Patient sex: M
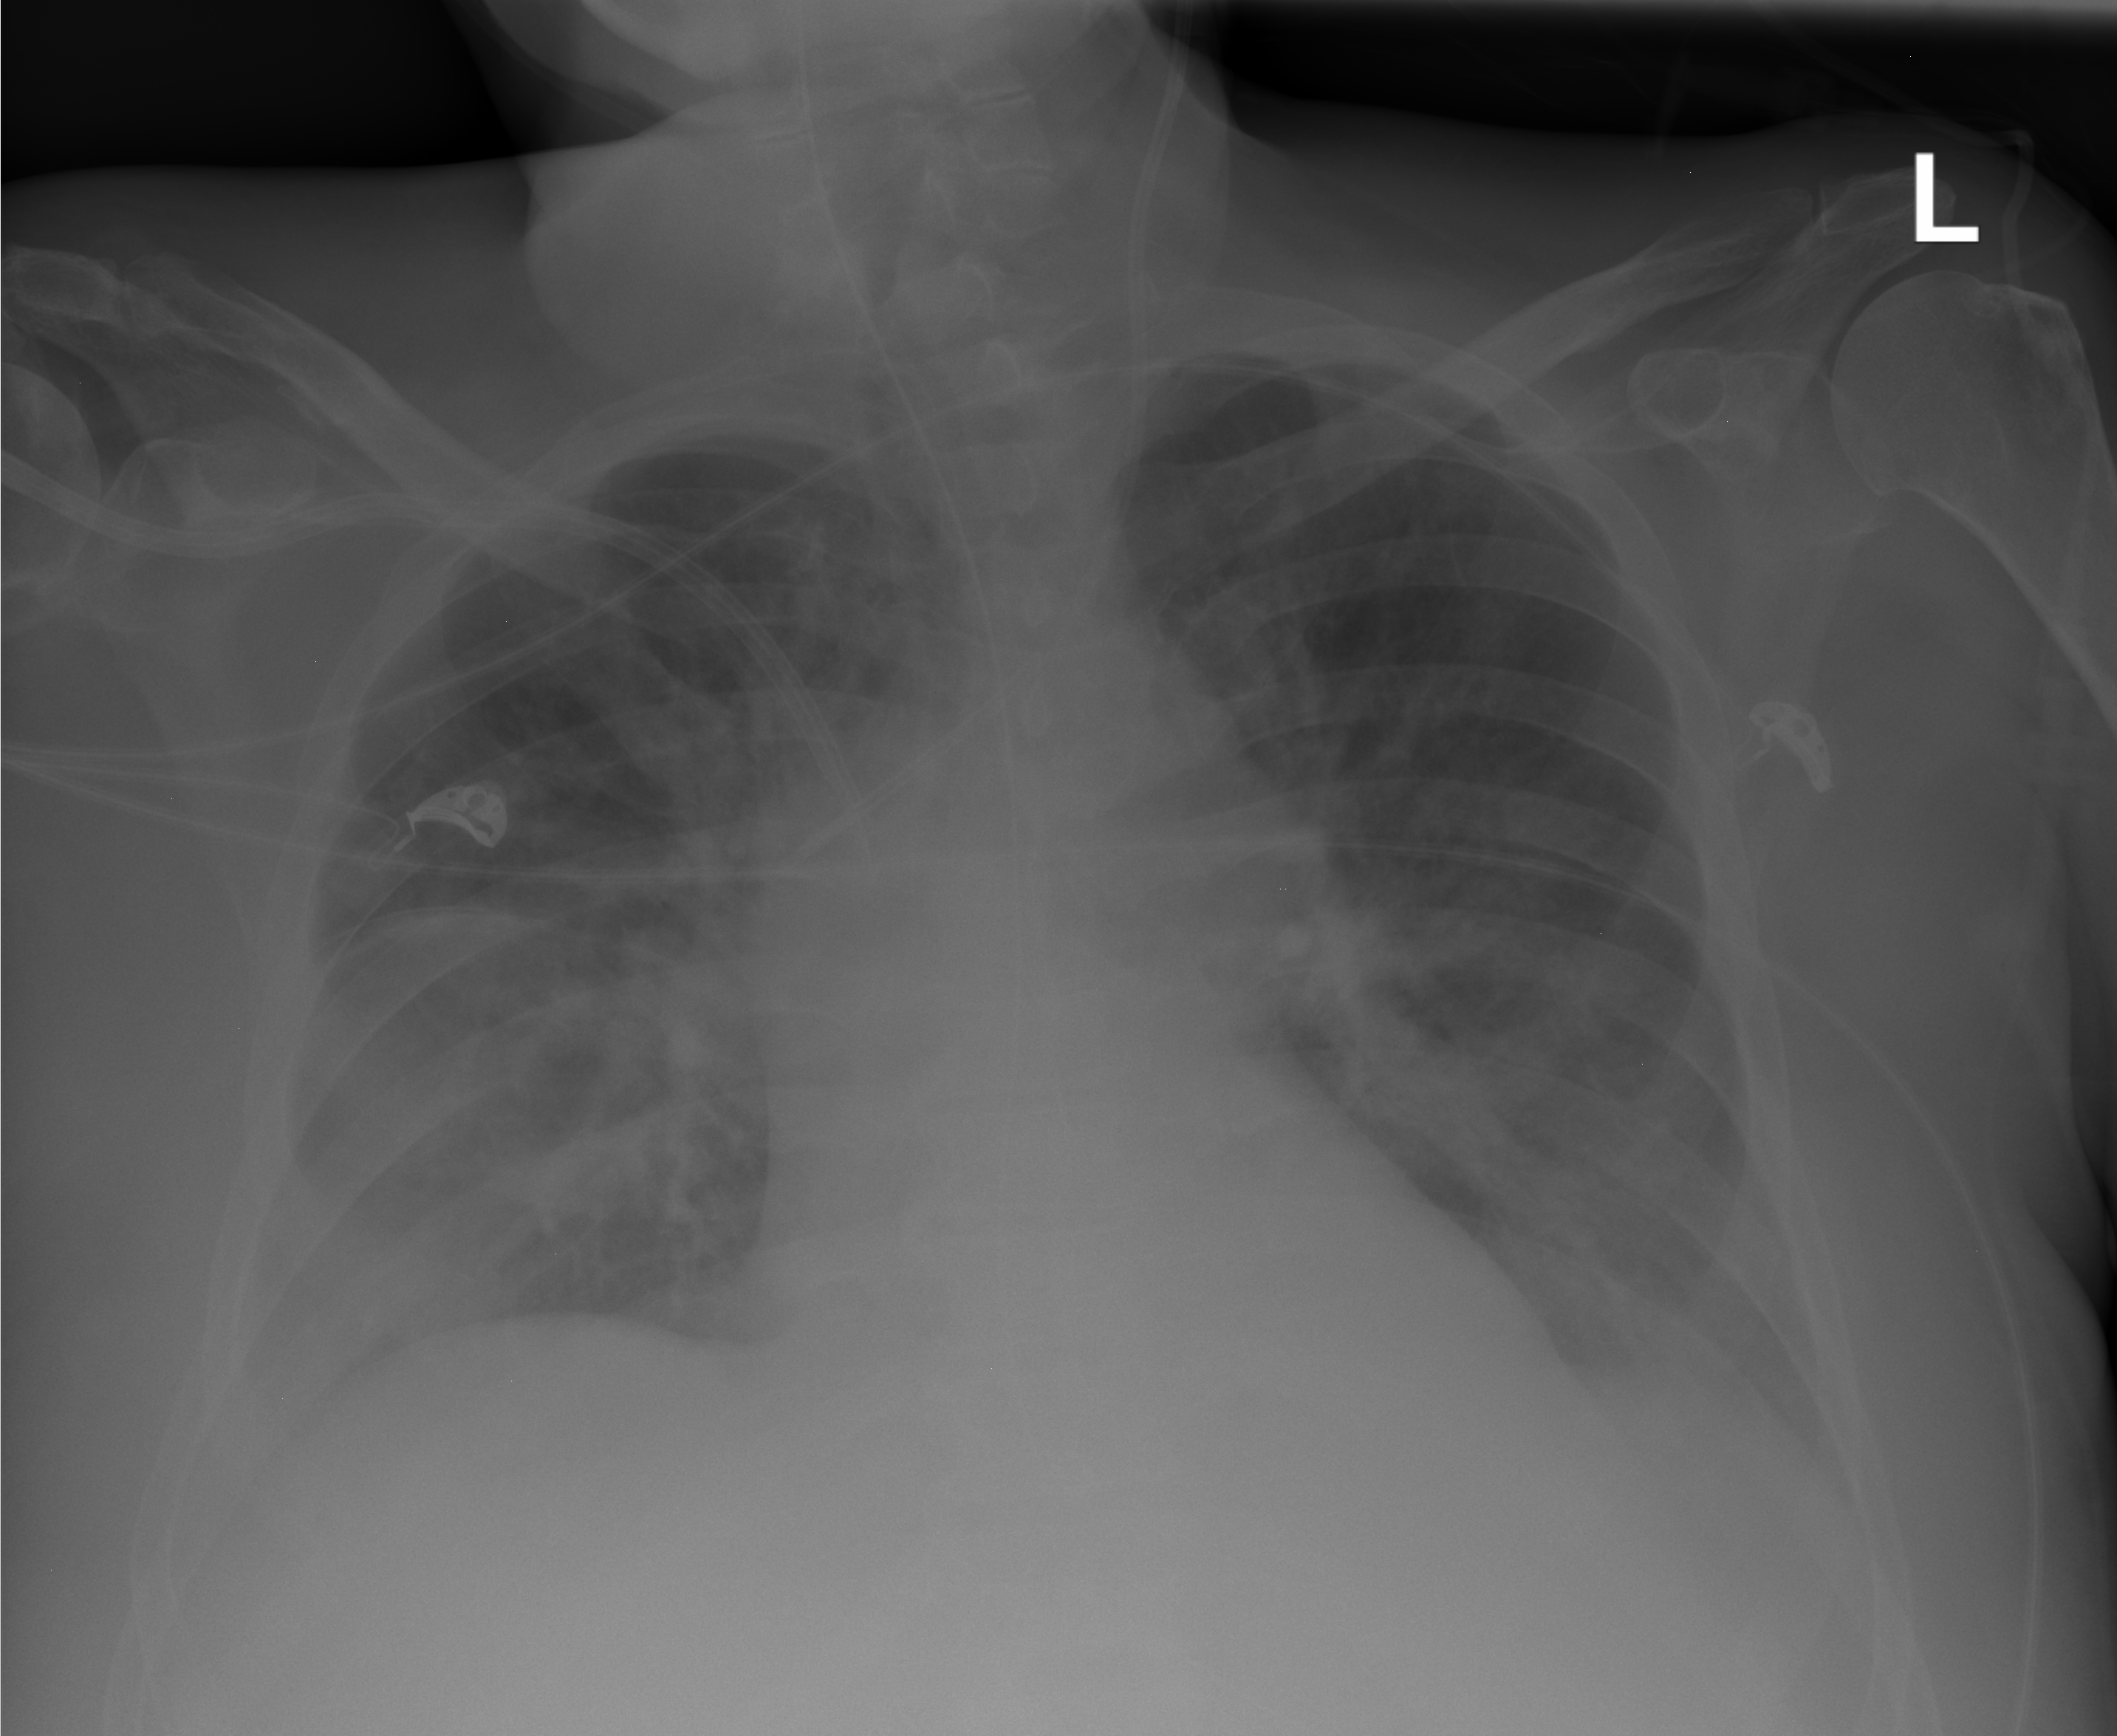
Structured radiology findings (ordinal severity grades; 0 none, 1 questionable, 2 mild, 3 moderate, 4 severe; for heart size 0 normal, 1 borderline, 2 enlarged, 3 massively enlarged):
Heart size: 1
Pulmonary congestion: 0
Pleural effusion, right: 0
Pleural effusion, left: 0
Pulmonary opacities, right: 3
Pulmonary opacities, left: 0
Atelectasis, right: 2
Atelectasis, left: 0